Question: Hey I am new at android developing, and I am having a big problem with my application but I can't find the error, can someone help me?
MainActivity.java: <URL>
ApiConnector.java: <URL>
Error:
I don't know what I did wrong please help me, thanks, cheers.
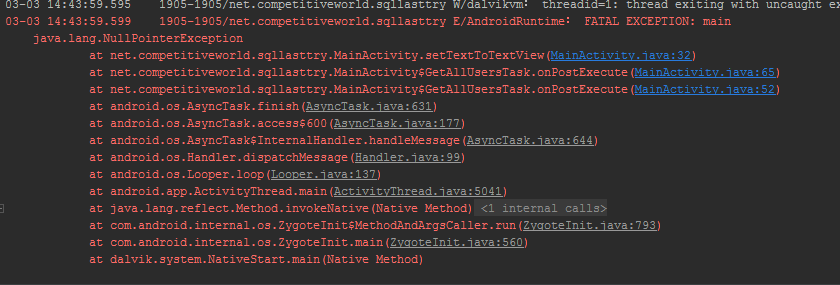
Answer: Your 'jsonArray' object is 'null'. Check its value where you are getting it from. And write your loop like this:
'''
if(jsonArray != null){
for(int i = 0; i < jsonArray.length ; i++)
.....
'''